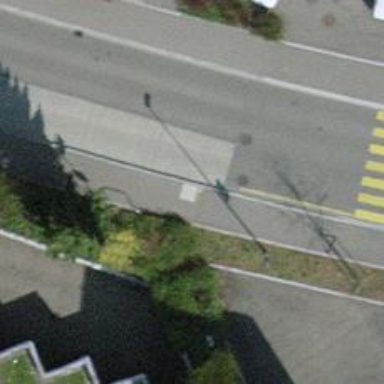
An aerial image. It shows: Platform for public transport. The platform is located by the road.